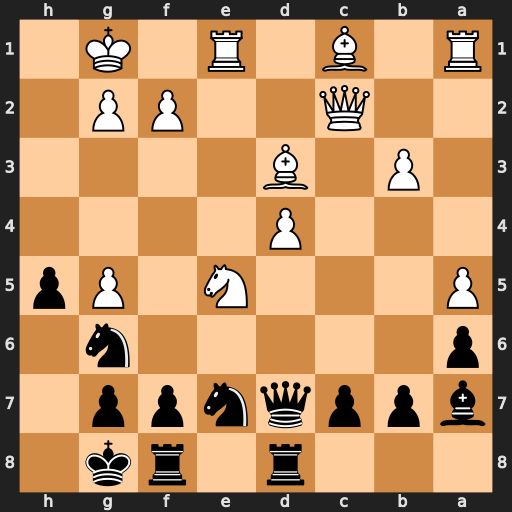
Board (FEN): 3r1rk1/bppqnpp1/p5n1/P3N1Pp/3P4/1P1B4/2Q2PP1/R1B1R1K1
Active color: b
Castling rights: -
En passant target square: -
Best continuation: Nxe5 Bh7+ Kh8 dxe5 g6